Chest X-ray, AP view. Patient: 58 years old, sex M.
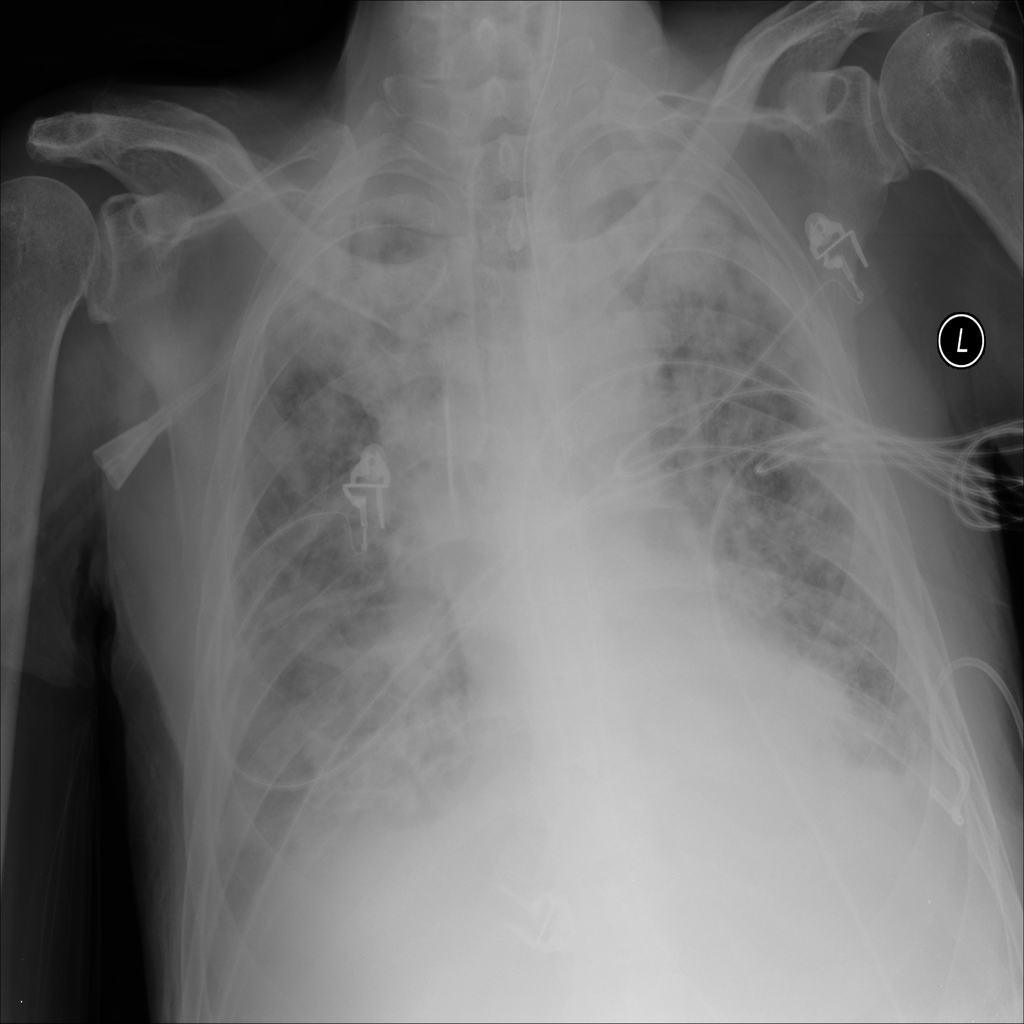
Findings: Pneumonia